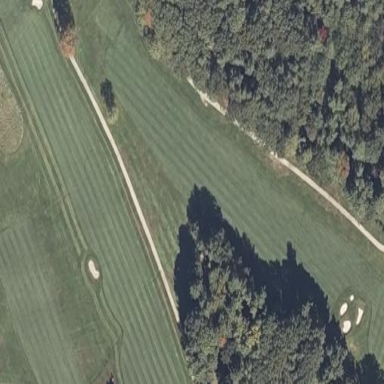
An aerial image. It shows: Grassy area designated as golf fairway.